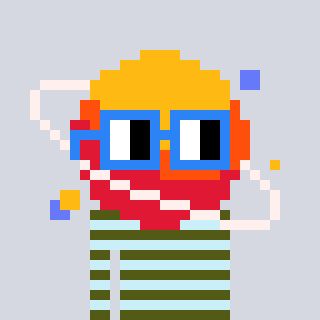
a pixel art character with square blue glasses, a saturn-shaped head and a cold-colored body on a cool background